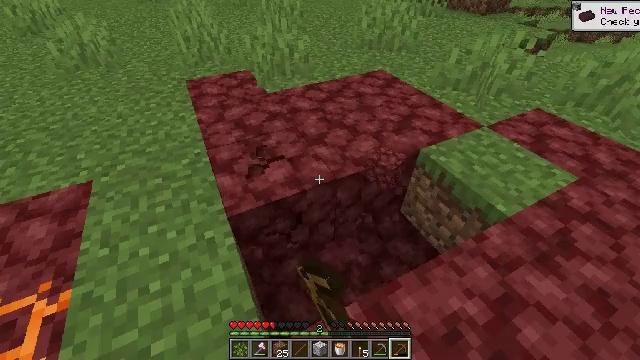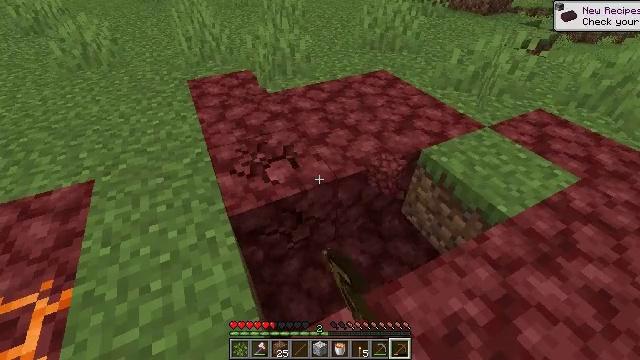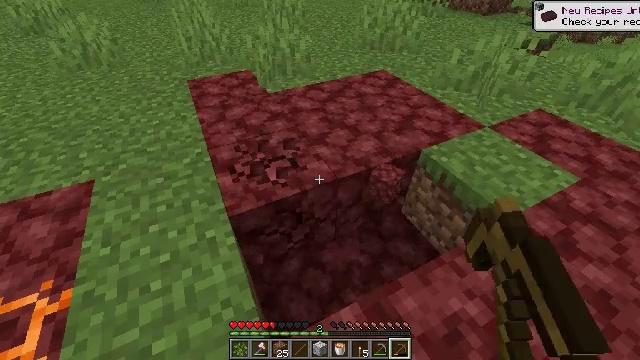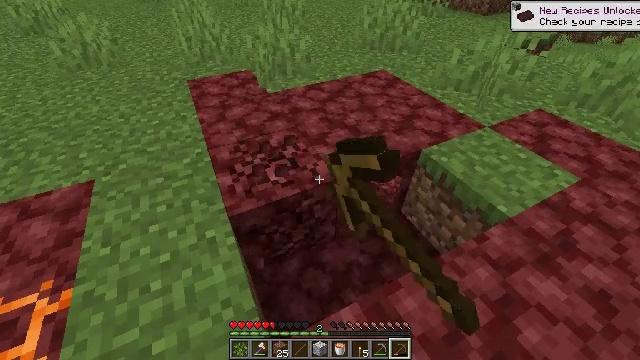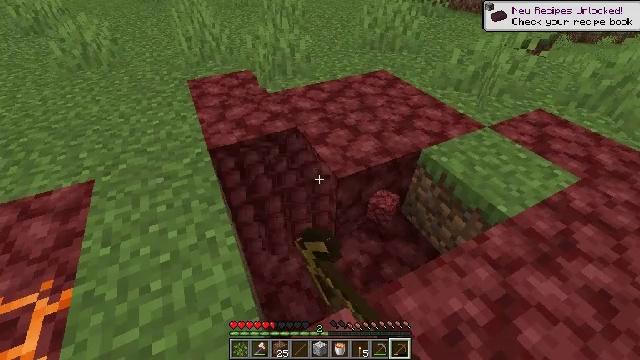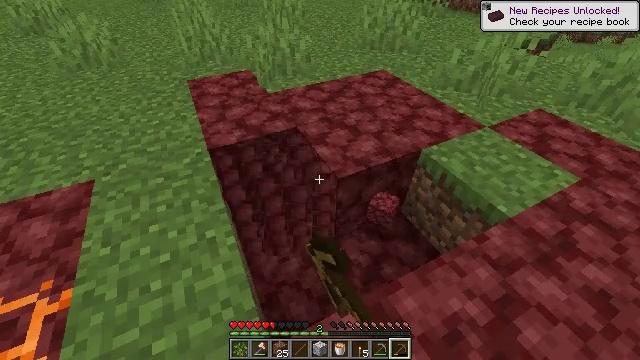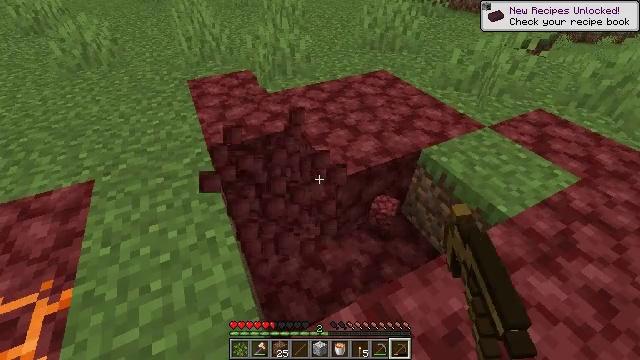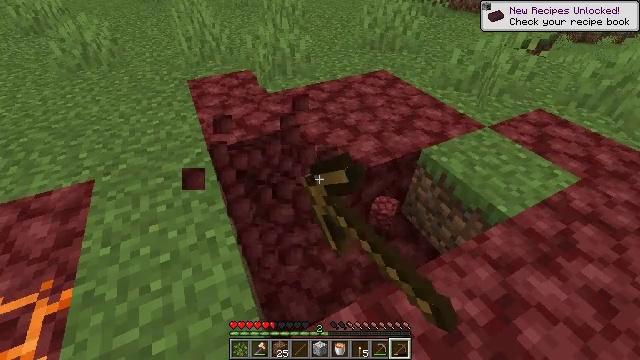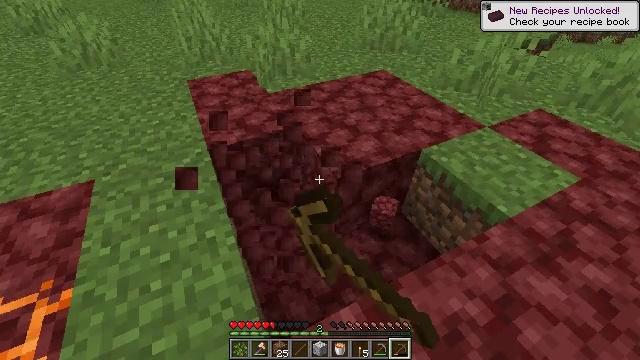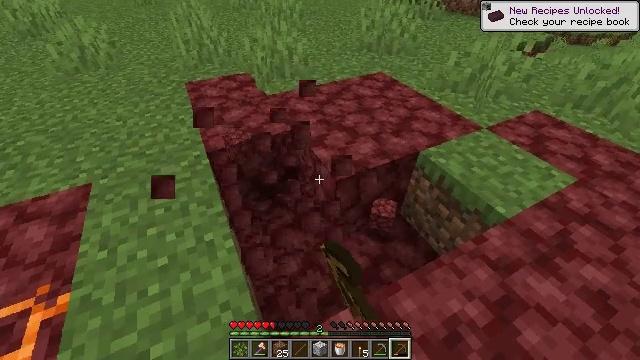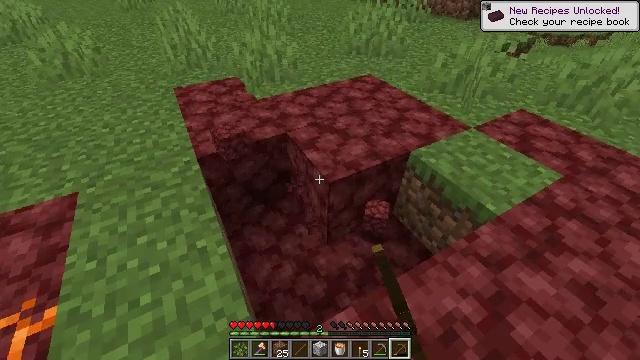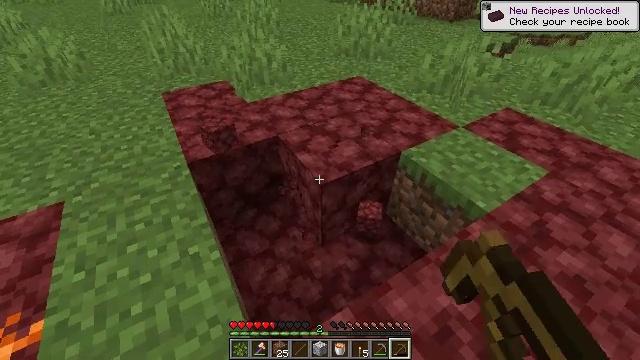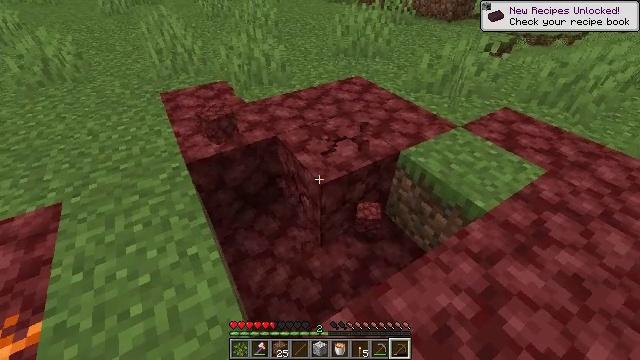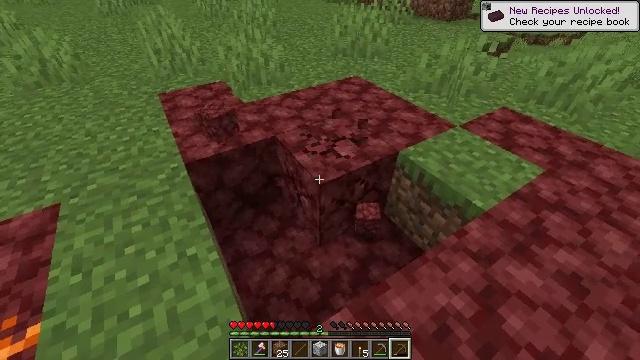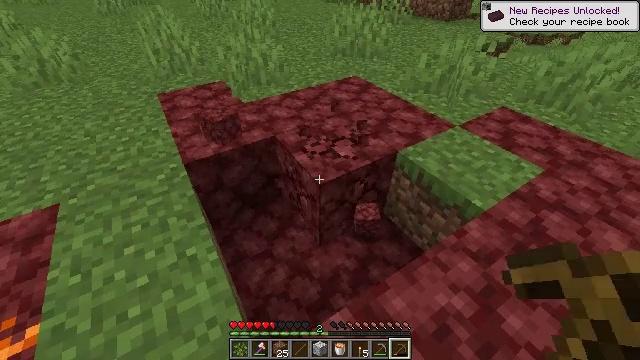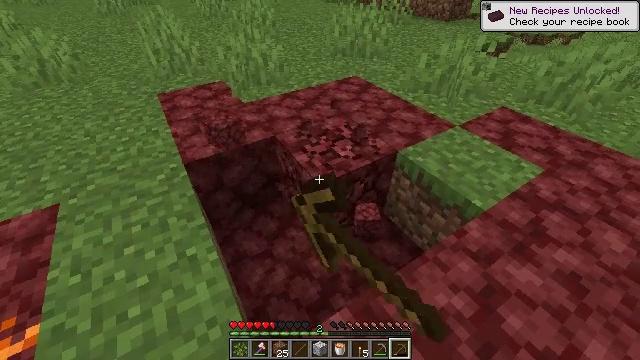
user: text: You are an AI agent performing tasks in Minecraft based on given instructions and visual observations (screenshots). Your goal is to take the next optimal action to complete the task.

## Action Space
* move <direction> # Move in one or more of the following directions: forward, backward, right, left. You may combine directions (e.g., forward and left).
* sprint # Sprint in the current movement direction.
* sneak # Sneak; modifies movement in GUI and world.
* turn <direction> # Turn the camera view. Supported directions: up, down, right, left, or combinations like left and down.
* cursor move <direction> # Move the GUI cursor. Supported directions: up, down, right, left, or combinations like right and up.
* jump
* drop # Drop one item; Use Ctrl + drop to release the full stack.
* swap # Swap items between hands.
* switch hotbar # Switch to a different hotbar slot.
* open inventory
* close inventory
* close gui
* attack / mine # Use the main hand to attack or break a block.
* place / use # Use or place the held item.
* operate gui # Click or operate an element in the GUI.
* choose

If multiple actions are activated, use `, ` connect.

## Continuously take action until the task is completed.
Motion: motion action
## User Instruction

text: Collect netherrack in the Nether.
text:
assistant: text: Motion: attack / mine
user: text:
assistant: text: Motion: attack / mine
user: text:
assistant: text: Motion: attack / mine
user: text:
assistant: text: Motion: attack / mine
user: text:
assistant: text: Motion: attack / mine
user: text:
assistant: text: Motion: attack / mine
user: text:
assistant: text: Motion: attack / mine
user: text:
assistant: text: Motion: attack / mine
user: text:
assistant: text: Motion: attack / mine
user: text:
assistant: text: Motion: turn right, attack / mine
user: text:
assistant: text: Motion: turn right, attack / mine
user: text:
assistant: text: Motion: attack / mine
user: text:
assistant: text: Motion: attack / mine
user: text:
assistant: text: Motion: attack / mine
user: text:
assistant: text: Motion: attack / mine
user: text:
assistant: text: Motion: attack / mine
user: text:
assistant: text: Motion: attack / mine
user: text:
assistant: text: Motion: attack / mine
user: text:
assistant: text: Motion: attack / mine
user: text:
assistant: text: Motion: attack / mine
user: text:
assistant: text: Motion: attack / mine
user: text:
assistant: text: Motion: attack / mine
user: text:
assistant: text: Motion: attack / mine
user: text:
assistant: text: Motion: turn right and up, attack / mine
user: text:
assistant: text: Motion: turn right and up, attack / mine
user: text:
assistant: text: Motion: turn right, attack / mine
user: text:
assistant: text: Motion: attack / mine
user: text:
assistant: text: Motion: attack / mine
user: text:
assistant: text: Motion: attack / mine
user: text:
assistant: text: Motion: attack / mine